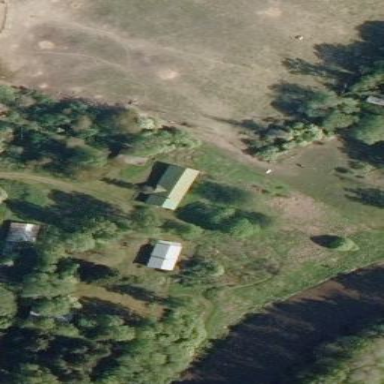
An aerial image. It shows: Farmyard area.